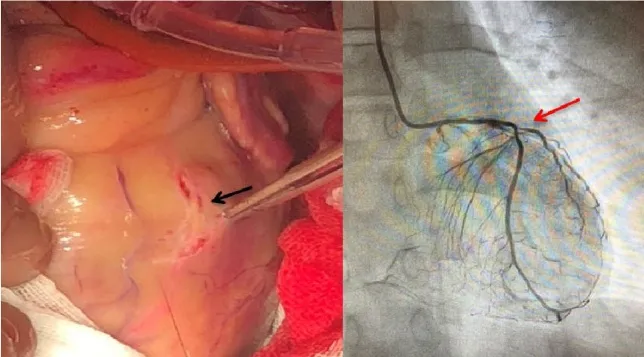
Severely stenosed coronary arteries in an HoFH patient. (B) Calcified plaques (black arrow) in the initial ramus. Stenosis (red arrow) in the initial ramus.
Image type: medical_photograph (other_medical_photograph)